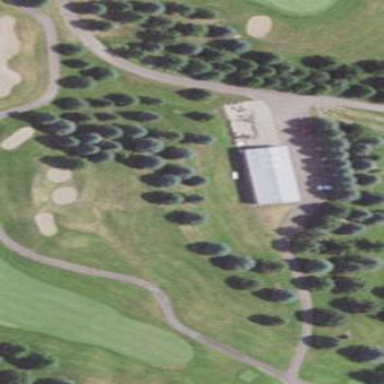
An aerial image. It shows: Area of rough grass used for golf.